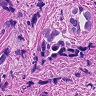
Metastatic tissue present: yes